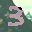
Label: 3